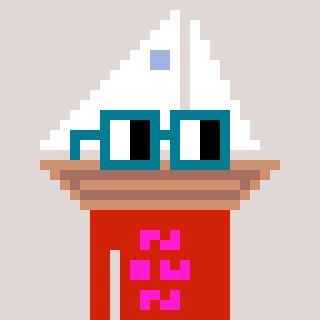
a pixel art character with square dark green glasses, a sailboat-shaped head and a red-colored body on a warm background